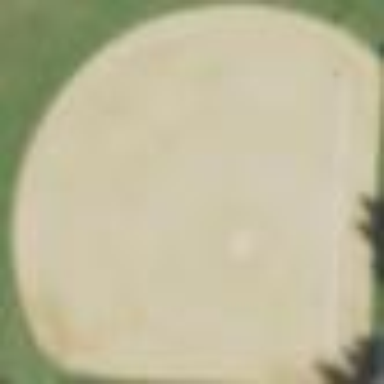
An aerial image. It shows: Baseball pitch for leisure land activities.